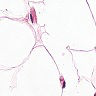
Metastatic tissue present: no